Field crop: maize
Growth stage: 2
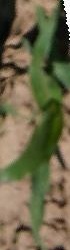
Species: maize